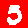
Digit: 5